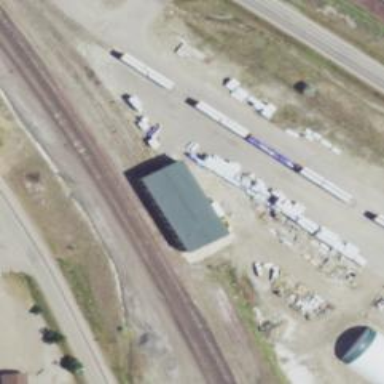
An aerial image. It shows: Railway siding for service.